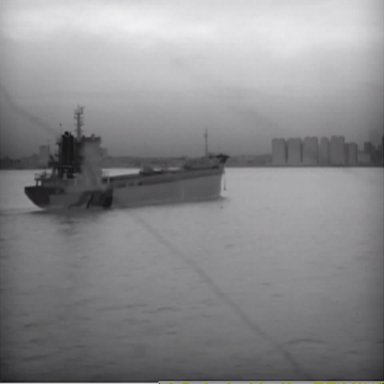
There is a liner in the infrared image.